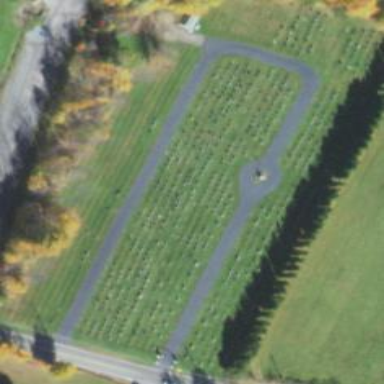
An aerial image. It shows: Cemetery.